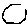
Label: hexagon